Question: I am trying to use matplotlib to plot the structured mesh (See the figure below)
'''
import numpy as np
import matplotlib.pyplot as plt
x, y = np.meshgrid(np.linspace(0,1, 11), np.linspace(0, 0.6, 7))
plt.scatter(x, y)
plt.show()
'''
I got a discrete points, but I have no idea how to connect them to get something like this:
The desired result is:

I appreciate any help
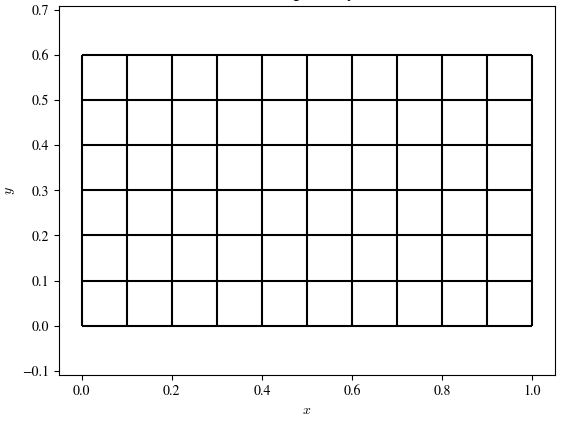
Answer: I'd use two linecollections for this:
'''
import numpy as np
import matplotlib.pyplot as plt
from matplotlib.collections import LineCollection
x, y = np.meshgrid(np.linspace(0,1, 11), np.linspace(0, 0.6, 7))
plt.scatter(x, y)
segs1 = np.stack((x,y), axis=2)
segs2 = segs1.transpose(1,0,2)
plt.gca().add_collection(LineCollection(segs1))
plt.gca().add_collection(LineCollection(segs2))
plt.show()
'''
<URL>
Also see <URL>
Because if the grid is not deformed, it would be more efficient to draw a single linecollection, like
'''
import numpy as np
import matplotlib.pyplot as plt
from matplotlib.collections import LineCollection
x, y = np.meshgrid(np.linspace(0,1, 11), np.linspace(0, 0.6, 7))
segs1 = np.stack((x[:,[0,-1]],y[:,[0,-1]]), axis=2)
segs2 = np.stack((x[[0,-1],:].T,y[[0,-1],:].T), axis=2)
plt.gca().add_collection(LineCollection(np.concatenate((segs1, segs2))))
plt.autoscale()
plt.show()
'''